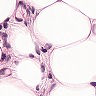
Metastatic tissue present: yes